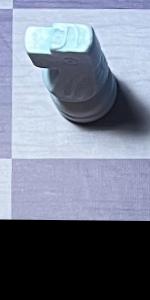
Label: Empty